Question: I would like to make the following figure, but am not sure it is possible to mix rows and columns like this.

The example dataframe would be:
'''
trt rain evap drain runoff balance
cc 10 3 2 1 4
ccw 10 2 2 3 3
cs 10 4 1 2 3
sc 10 3 3 3 1
'''
Rain is the input; evap, drain, and runoff the outputs, and balance the difference between the input and output.
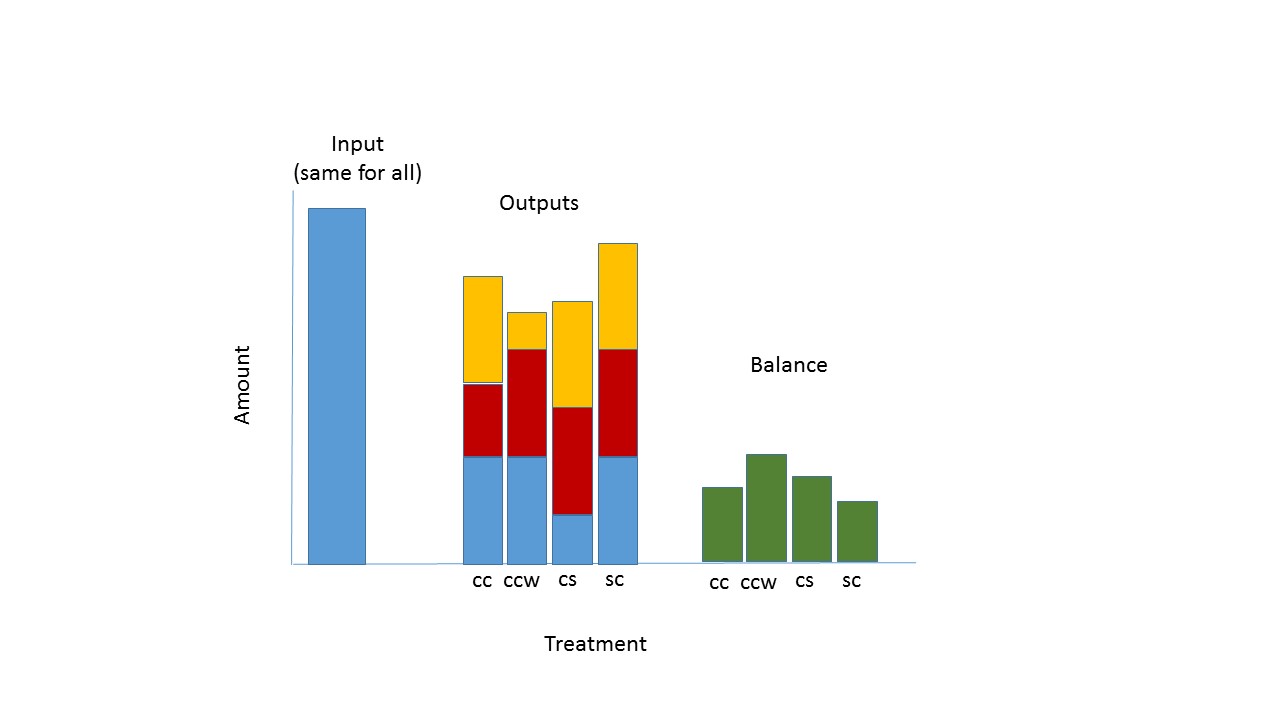
Answer: '''
trt <- c("cc", "ccw", "cs", "sc")
rain <- c(10,10,10,10)
evap <- c(3,2,4,3)
drain <- c(2,2,1,3)
runoff <- c(1,3,2,3)
balance <- c(4,3,3,1)
dat <- data.frame(trt,rain,evap, drain , runoff ,balance)
bp <- barplot(t(as.matrix(dat[,c(3,4,5)] )), col=c("blue","red", "yellow"), cex.axis=1, cex.names=1,names.arg=trt, xlab="Treatment", ylab="Amount", xlim=c(-2, 10), yaxt="n", ylim=c(0,20))
par(new=TRUE)
rect(-1,0,-2,15,col='lightblue')
par(new=TRUE)
for(i in 1:length(balance)){
rect(4.2+i,0,5+i,balance[i],col='green')
axis(1,at=(4.5+i), trt[i],tick=F )
}
text(7, 6, "Balance")
text(-1, 17, "Input
(same for all)")
text(3, 10, "Outputs")
'''